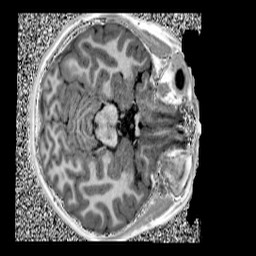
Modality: UNIT1
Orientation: axial
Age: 12
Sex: female
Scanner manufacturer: siemens
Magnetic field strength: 3 T
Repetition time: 4 s
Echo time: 0.00299 s